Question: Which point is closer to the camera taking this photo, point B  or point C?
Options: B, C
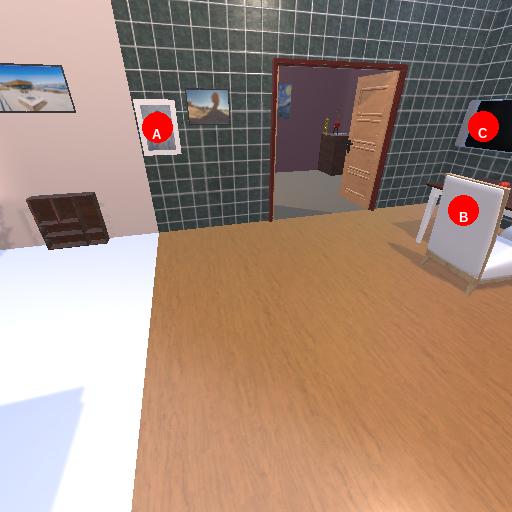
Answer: B